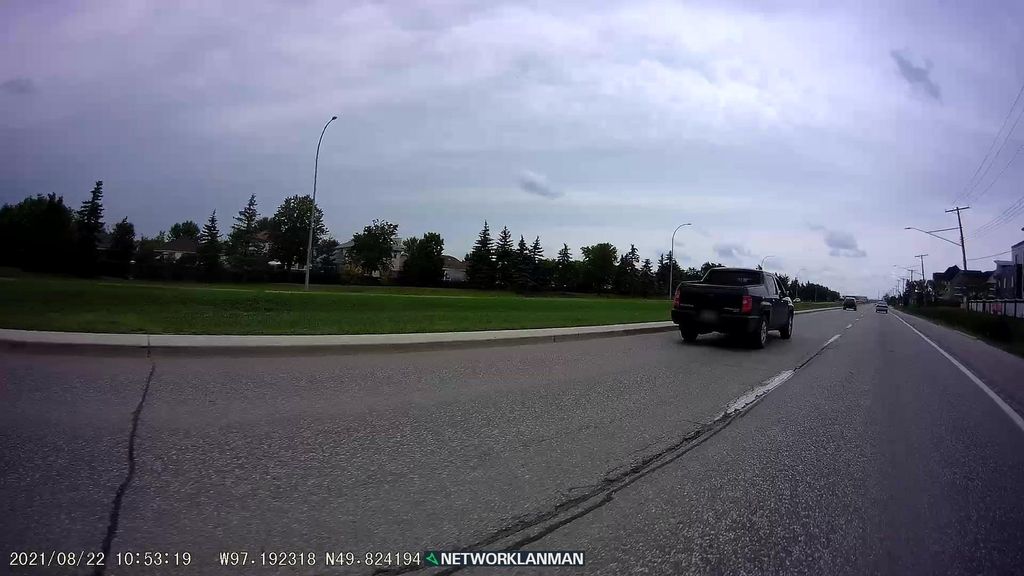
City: winnipeg